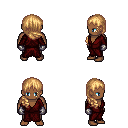
a pixel art fantasy rpg character, male body template, human, dark skin, red robe, red pants, light blonde right-swept hairstyle, metal gloves, four views (front, back, left, right), 2x2 character sprite sheet, small pixel art, hard edges, no anti-aliasing